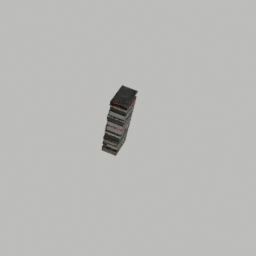
Label: tools